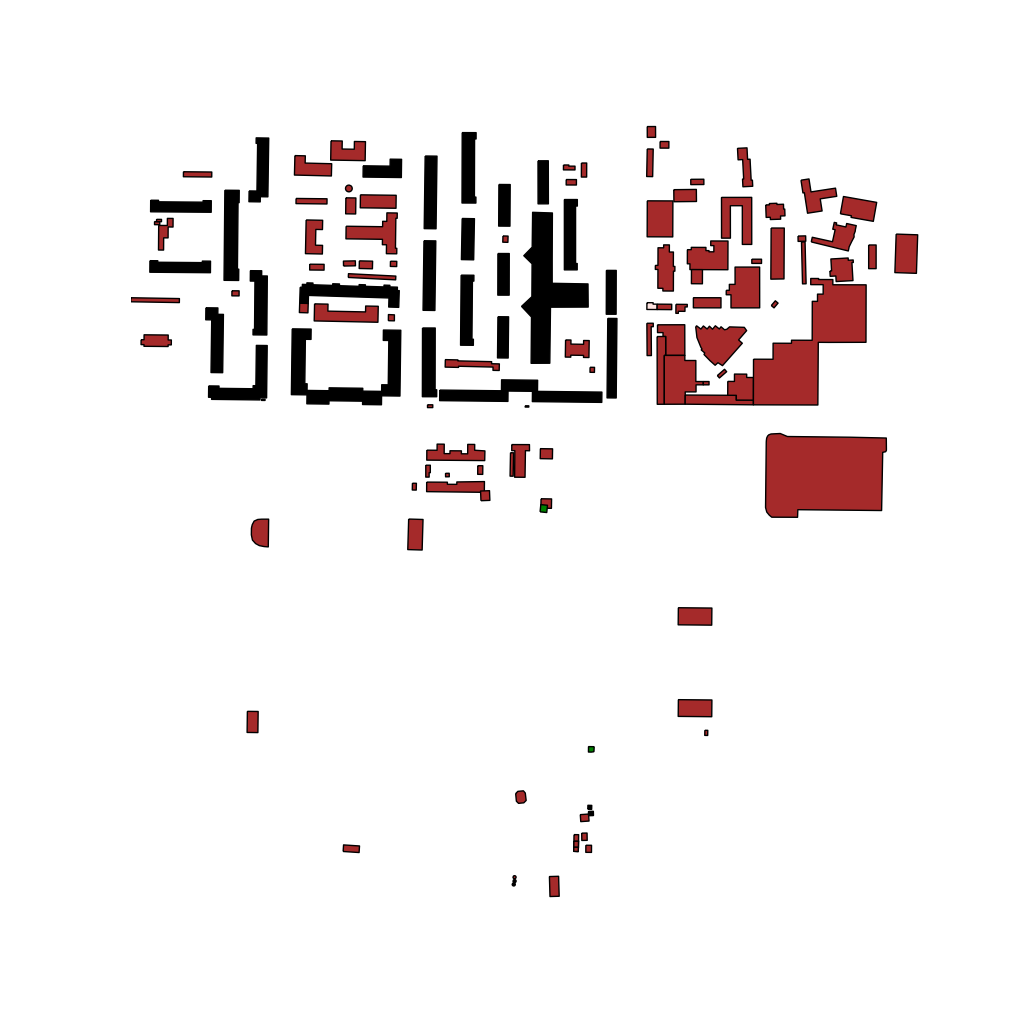
Tags: overhead vector_map, agriculture, business, industrial, recreation, residential, modern, soviet, high_rise, individual_rise, low_rise, medium_rise, density_1, Building, Facility, Gas, Park, 1.0 km²